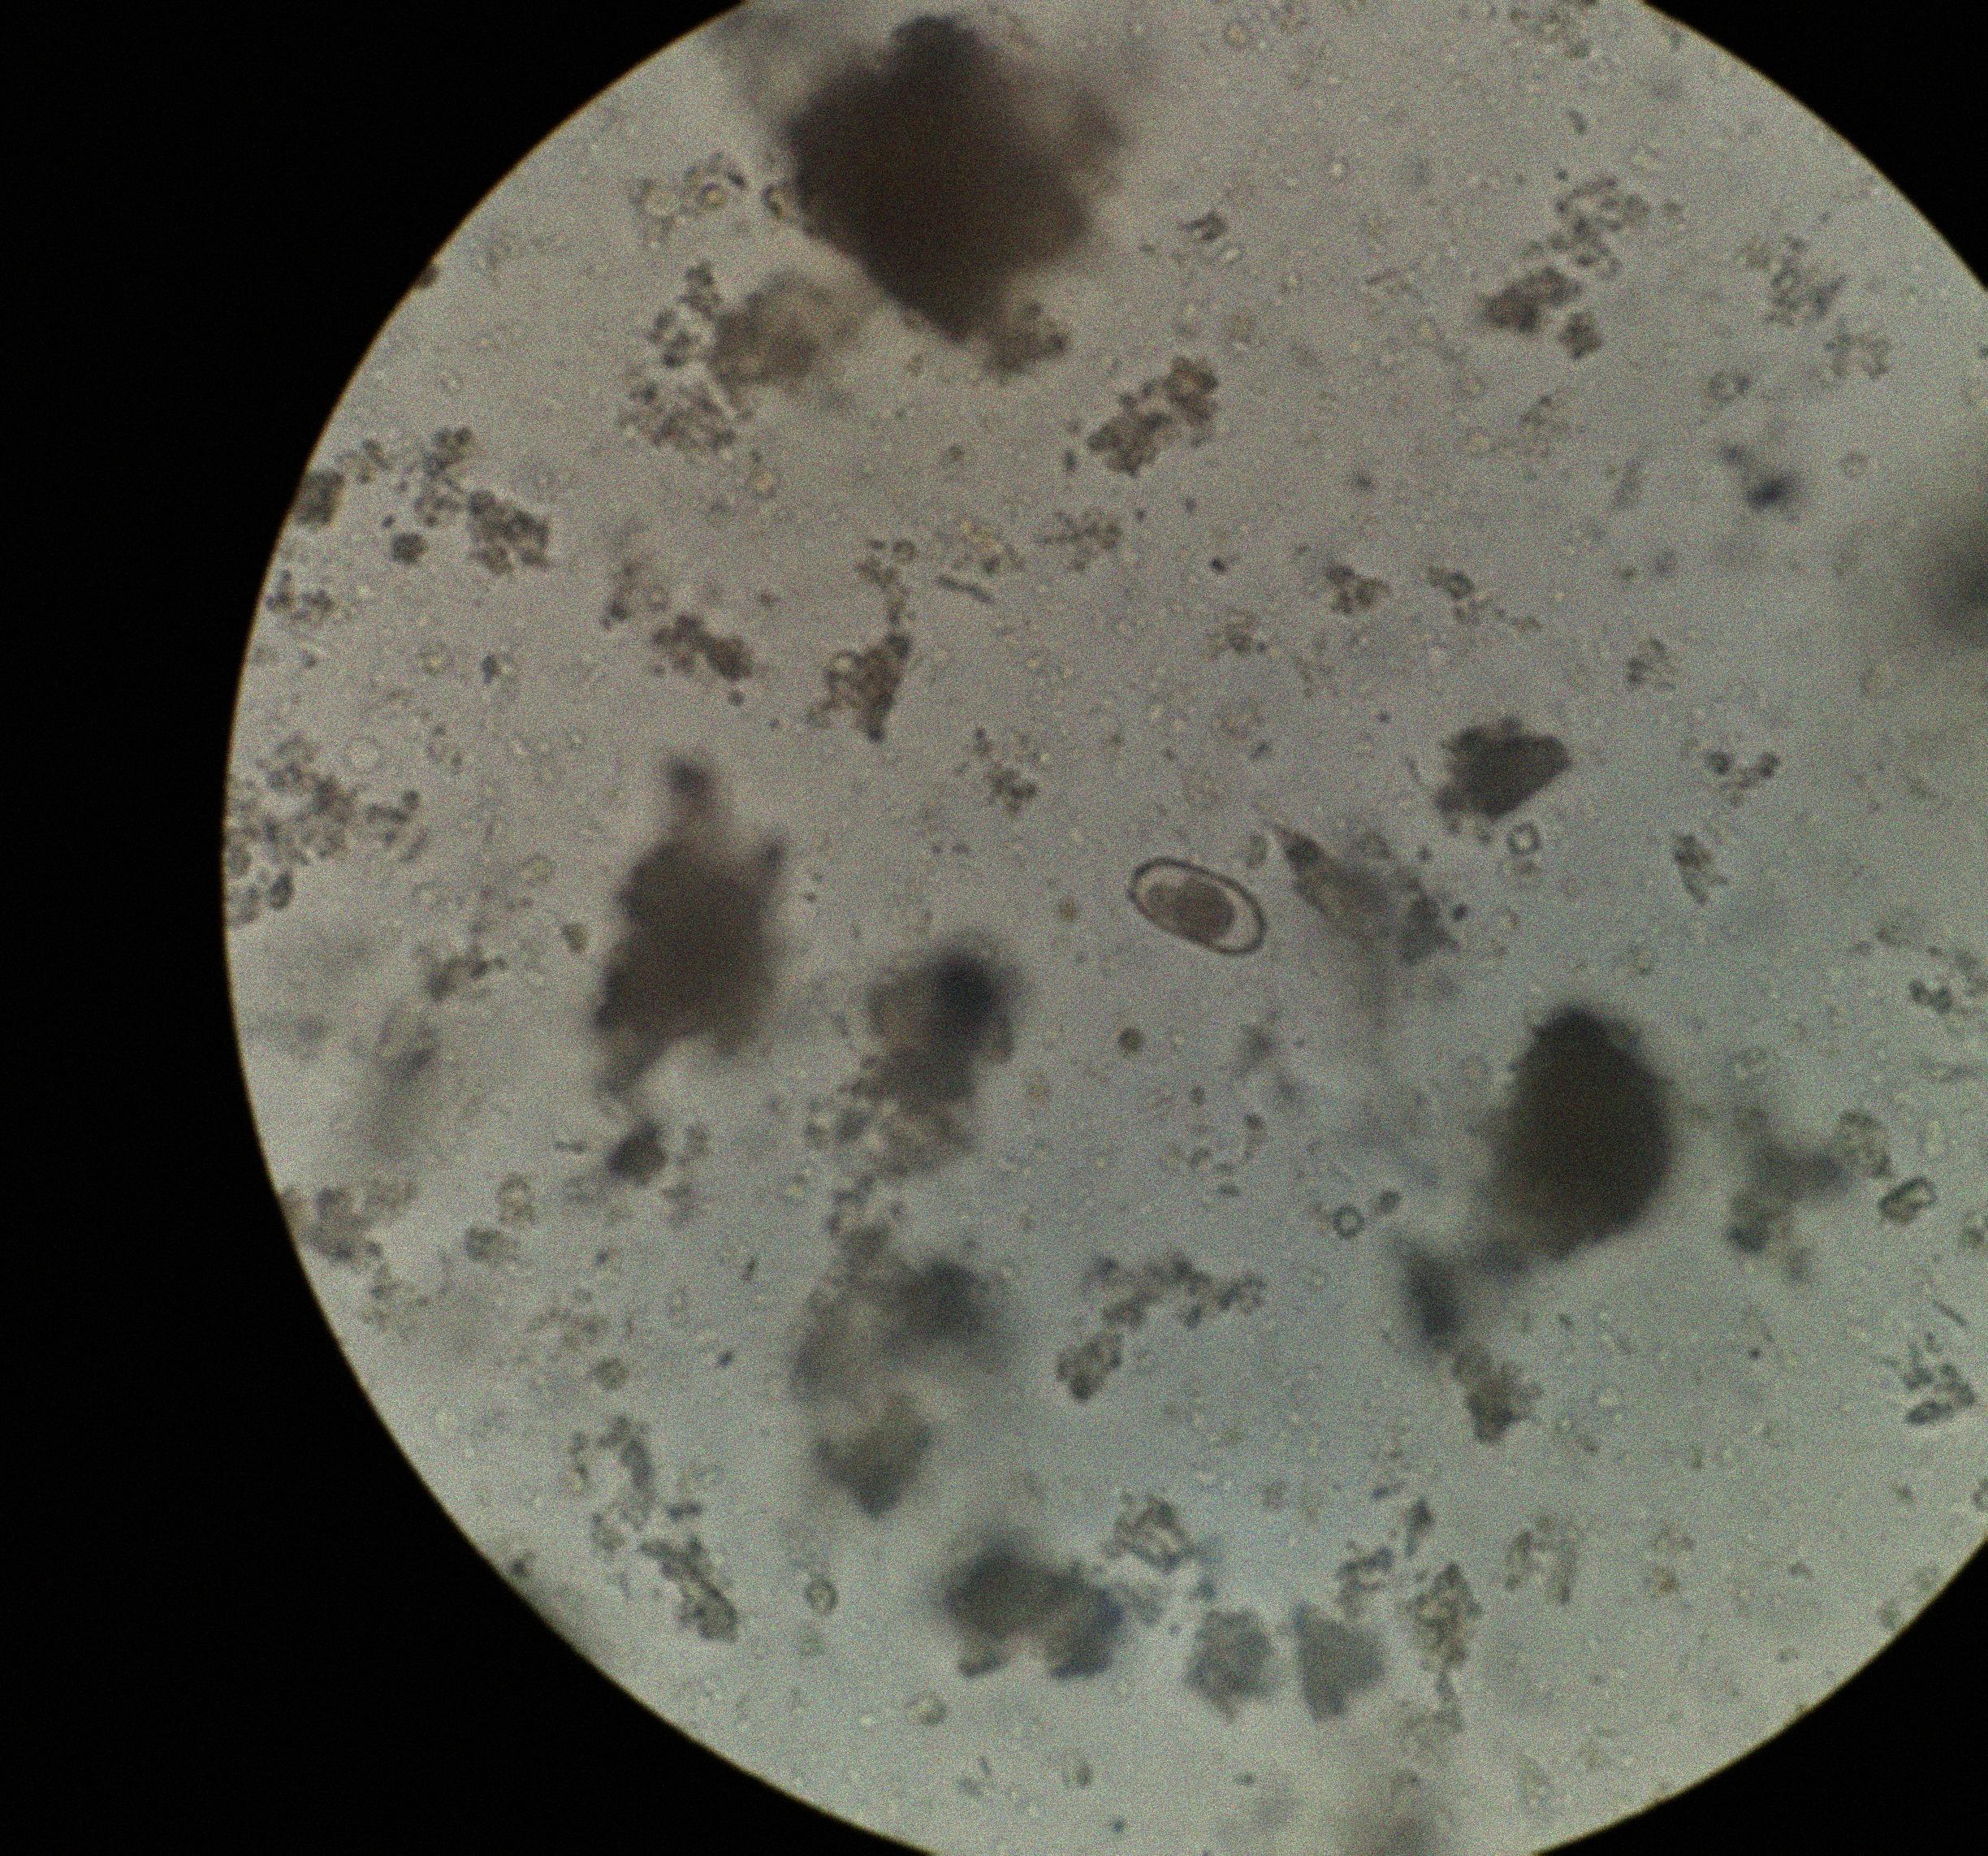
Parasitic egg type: Capillaria philippinensis